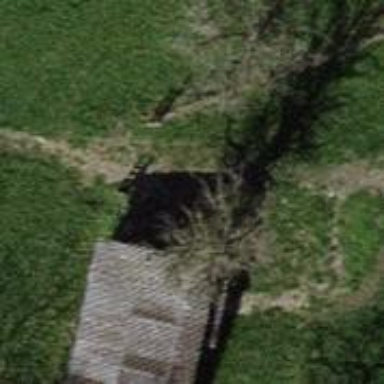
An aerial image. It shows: Shed.